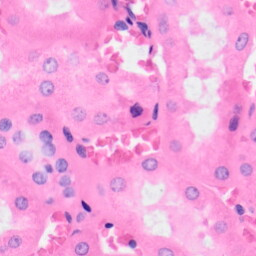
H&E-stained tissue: Kidney